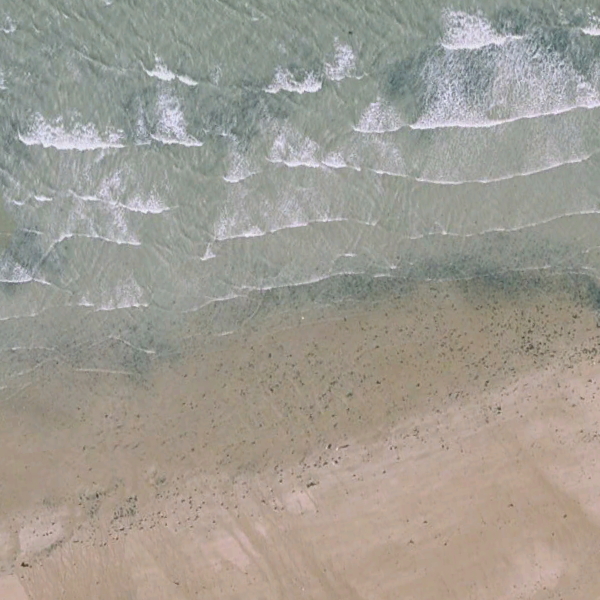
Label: Beach